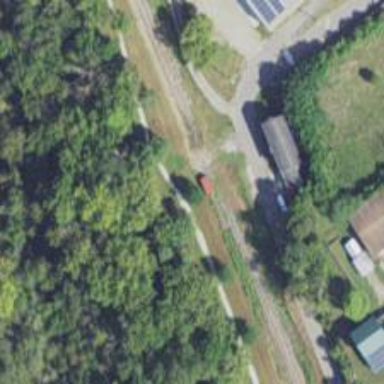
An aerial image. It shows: Preserved railway yard with rail tracks.